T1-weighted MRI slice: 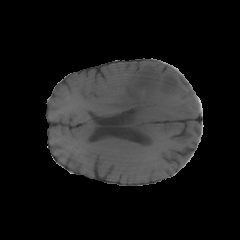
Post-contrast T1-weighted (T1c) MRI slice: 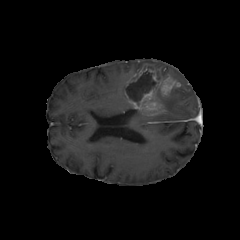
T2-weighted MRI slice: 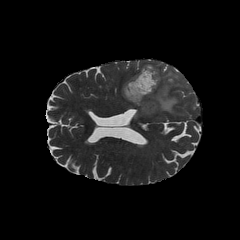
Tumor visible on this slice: yes